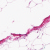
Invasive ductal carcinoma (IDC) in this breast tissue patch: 0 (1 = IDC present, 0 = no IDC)